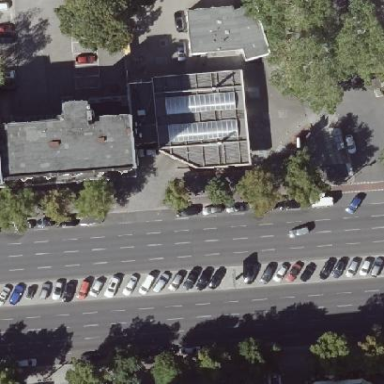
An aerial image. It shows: Fuel station with car wash facility.